Interaction volume radius: 5 \u00c5
Interaction volume height: 20 \u00c5
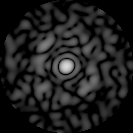
Disorder parameter: 0.8229